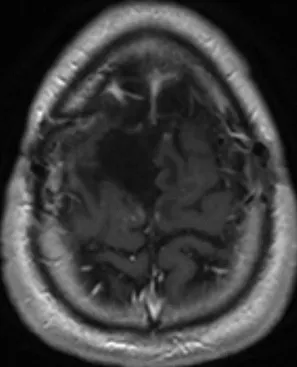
Brain MRI performed 34 months after completion of radiotherapy treatment. T1 pre-contrast. T1 post-contrast showing no areas of peripheral or nodular enhancement.
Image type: radiology (mri)